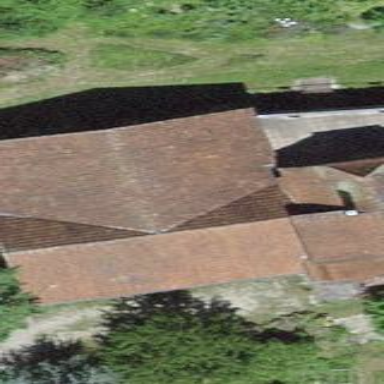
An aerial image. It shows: Farm building.